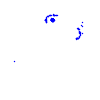
Particle: kaon